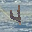
Label: 4